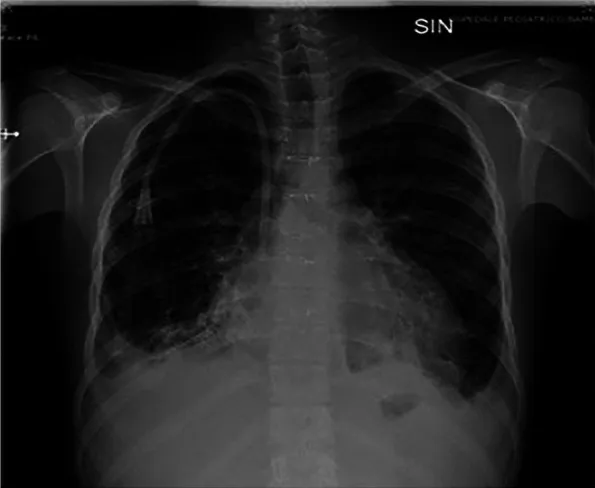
Chest radiograph shows bilateral pleural effusion.
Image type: radiology (x_ray)